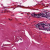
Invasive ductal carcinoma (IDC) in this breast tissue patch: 0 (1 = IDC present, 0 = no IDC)